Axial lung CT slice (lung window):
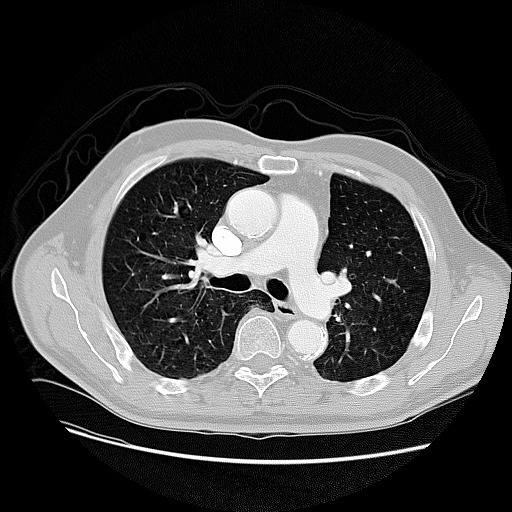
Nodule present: no